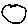
Label: circle